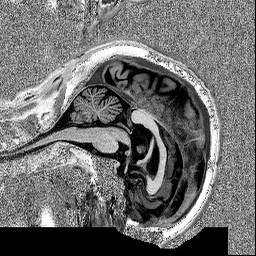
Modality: MP2RAGE
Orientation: sagittal
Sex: male